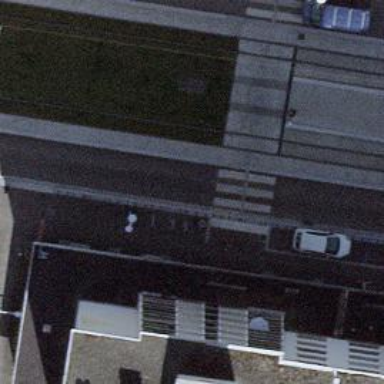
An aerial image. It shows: Bicycle parking area with bollards.